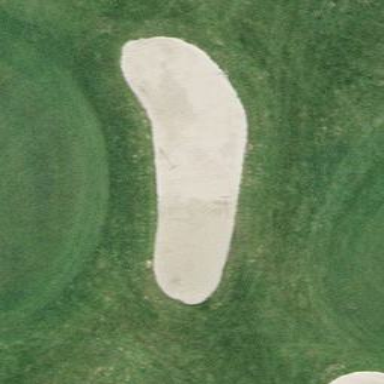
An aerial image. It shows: Golf bunker filled with natural sand.